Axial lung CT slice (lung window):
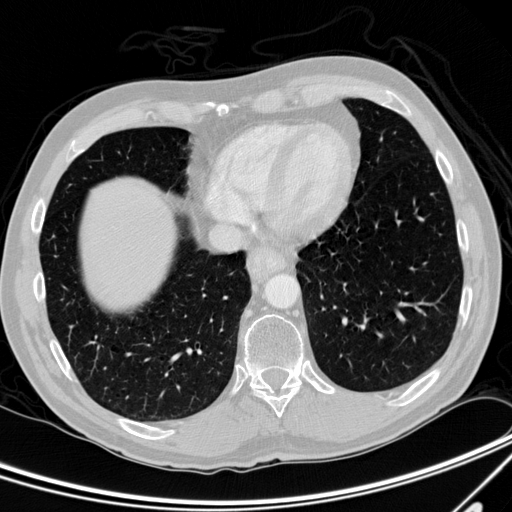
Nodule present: no